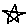
Label: star